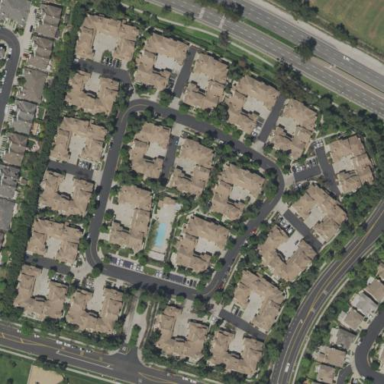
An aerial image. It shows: Residential area with condominium housing type.